Interaction volume radius: 5 \u00c5
Interaction volume height: 25 \u00c5
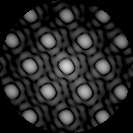
Disorder parameter: 0.02698